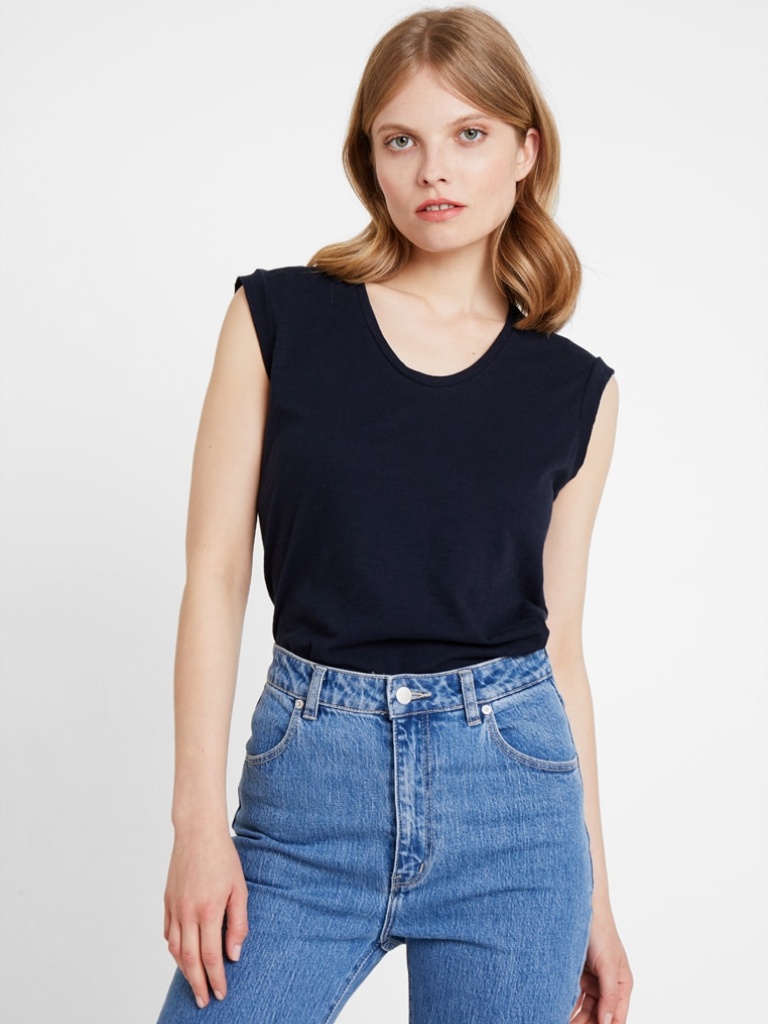
cotton relaxed sleeveless hip length Fully Tucked in crew tank